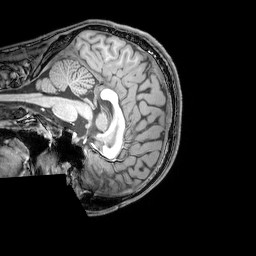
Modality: T1w
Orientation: sagittal
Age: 21
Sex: male
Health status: healthy
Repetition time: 0.081 s
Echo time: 0.037 s